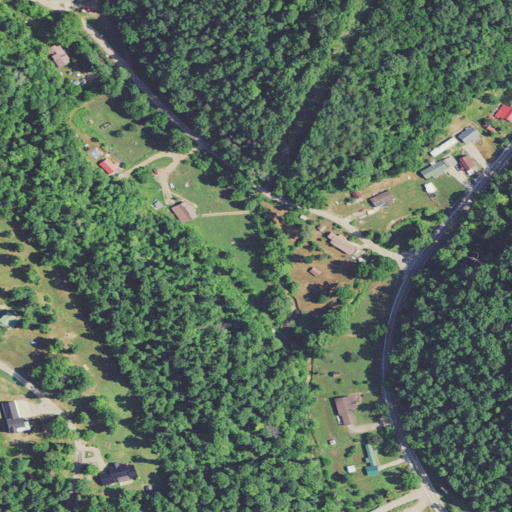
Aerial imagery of valley in West Virginia named Young Hollow containing deciduous forest, open development, low intensity development, pasture, and mixed forest